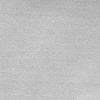
Atmospheric dust classification: dusty